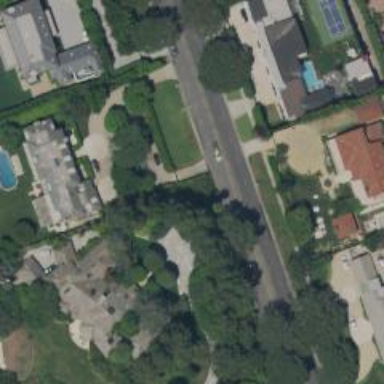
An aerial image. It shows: Secondary road surrounded by residential properties.